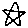
Label: star